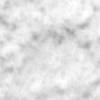
Label: no_change